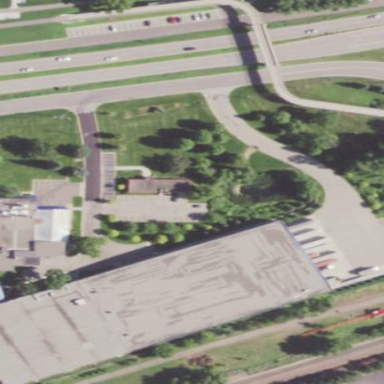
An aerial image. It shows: Warehouse.